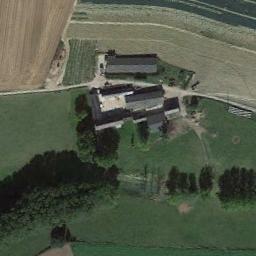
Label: sparse_residential